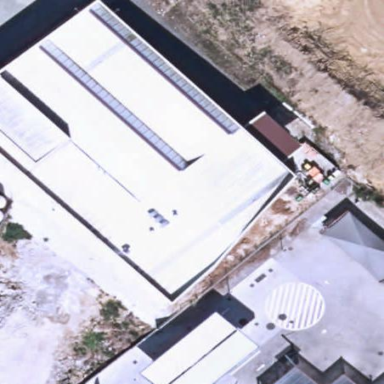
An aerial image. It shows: Industrial building.